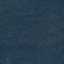
Land use / land cover: Forest